Question: I created a ERD (dont know if correct) but the real problem is all about CSV file
as you can see guys I have three tables, Student(top left corner), teacher(3rd from top left) and course table(2nd from top) now our system can upload a CSV file for proff and student the problem is I dont know how to upload a file for course that has a relation for tables(proff and stud).

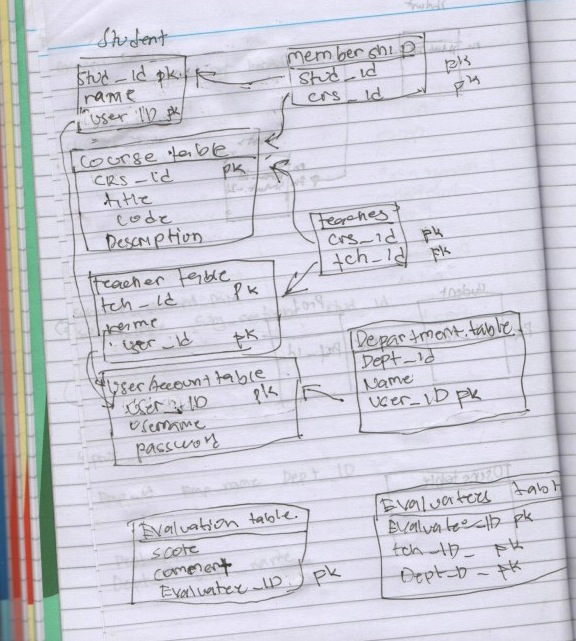
Answer: If i understand correctly you want to Bulk-Load CSV files to tables with foreign key constraints.
See this question and accepted Answer
<URL>